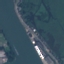
Land use / land cover class: River